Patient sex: M
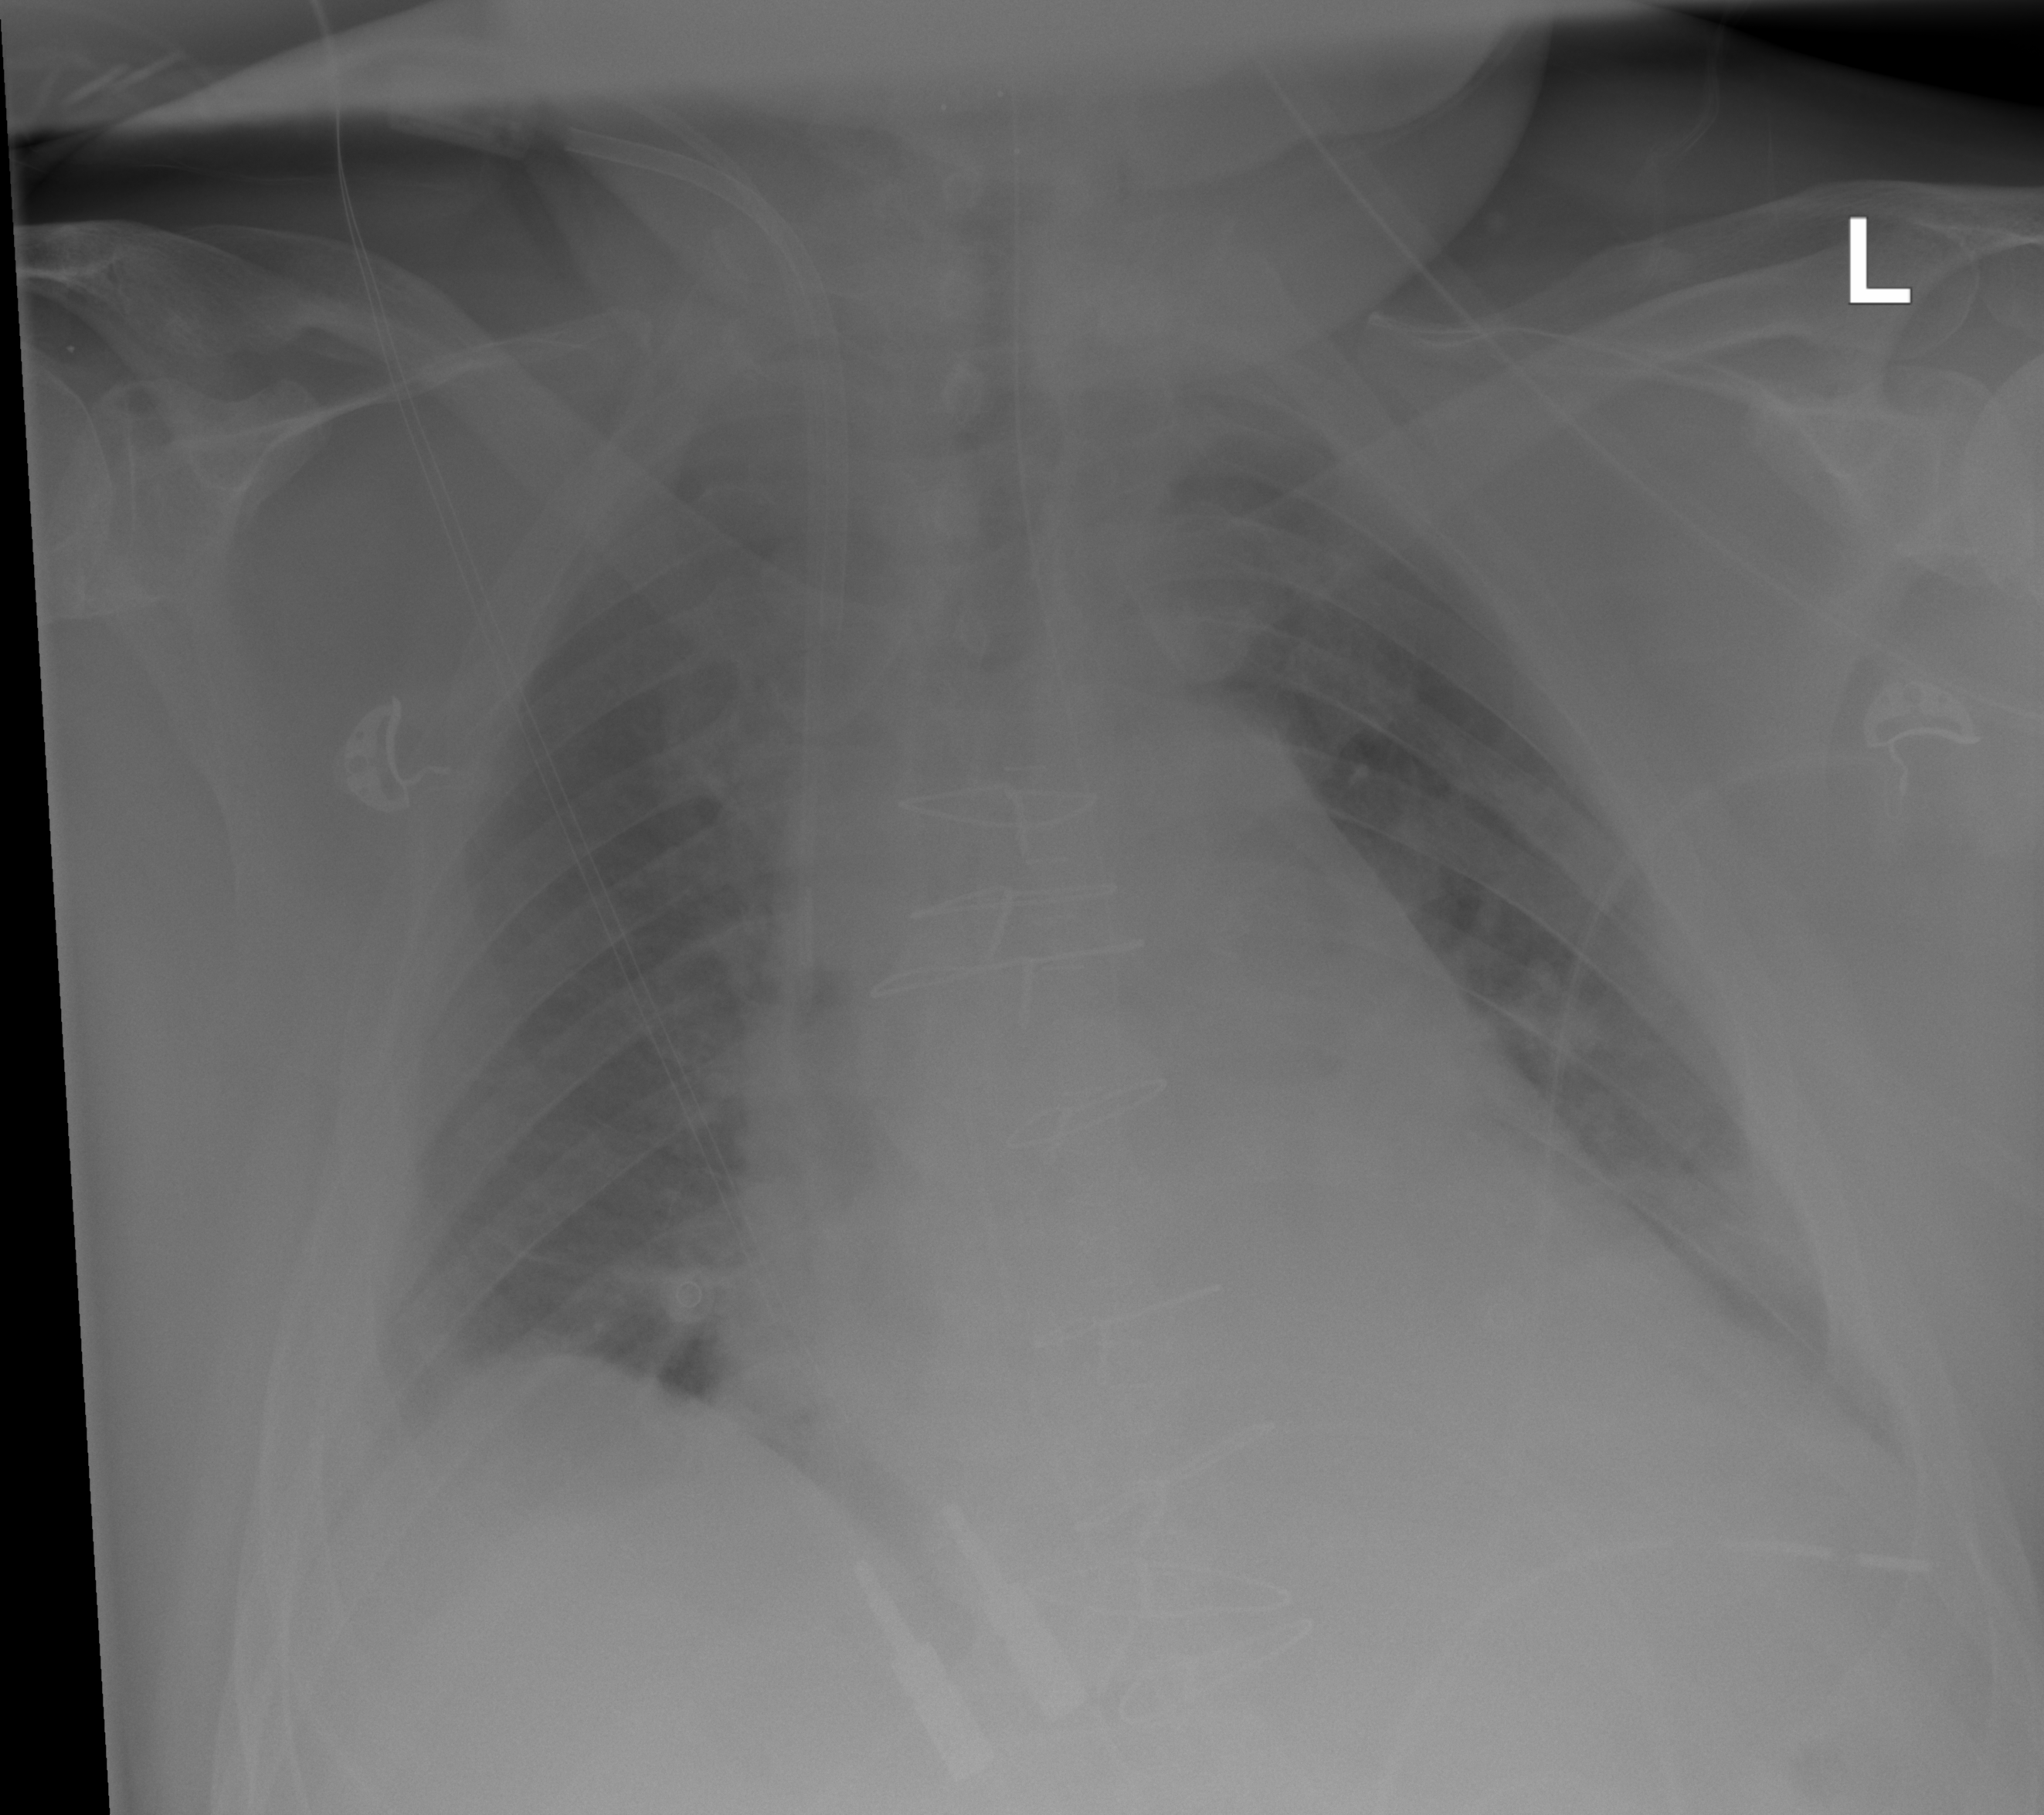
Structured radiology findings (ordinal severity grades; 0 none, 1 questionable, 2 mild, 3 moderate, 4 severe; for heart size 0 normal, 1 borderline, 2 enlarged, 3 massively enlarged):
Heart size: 2
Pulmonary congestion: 0
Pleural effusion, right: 2
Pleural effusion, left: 2
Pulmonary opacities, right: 0
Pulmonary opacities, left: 0
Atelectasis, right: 2
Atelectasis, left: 2